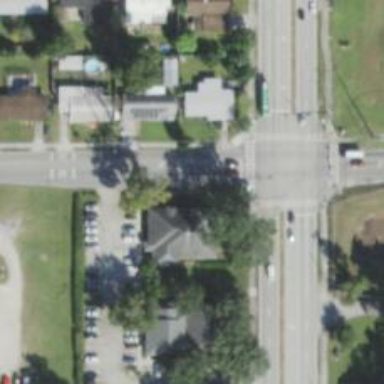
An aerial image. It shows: Left sidewalk along asphalt tertiary road.